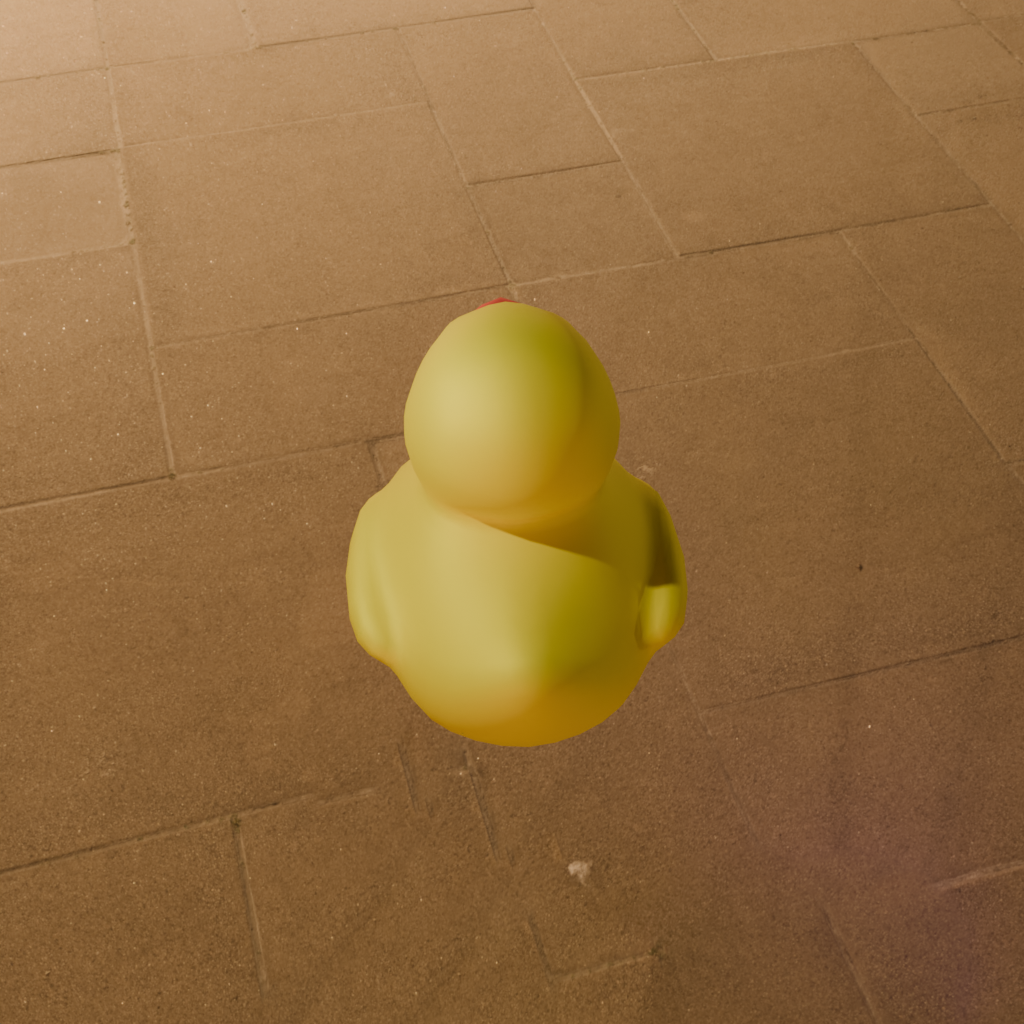
an image of a yellow rubber duck seen from <back_top> in a coastal promenade at night illuminated with streetlights and ocean view.